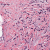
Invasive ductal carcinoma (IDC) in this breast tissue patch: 1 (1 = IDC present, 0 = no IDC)